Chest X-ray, PA view. Patient: 56 years old, sex F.
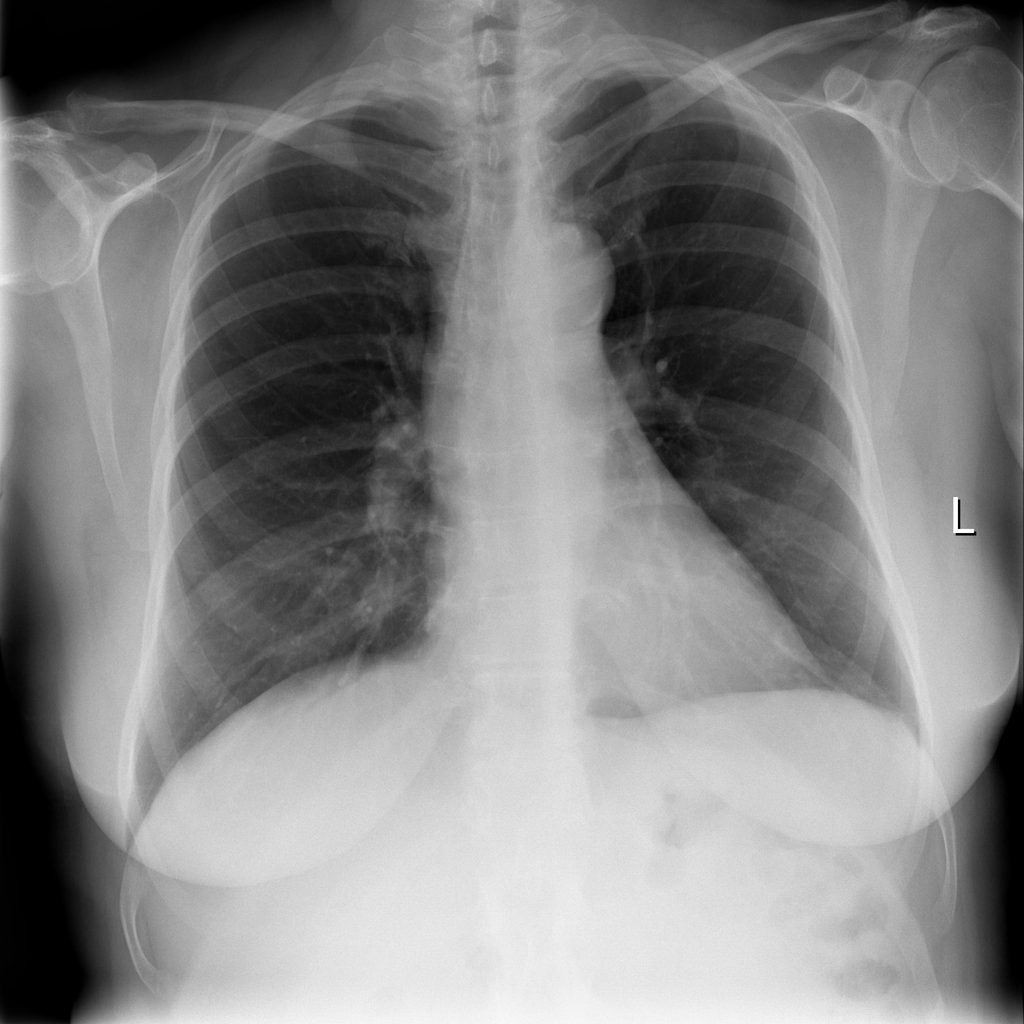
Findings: No Finding